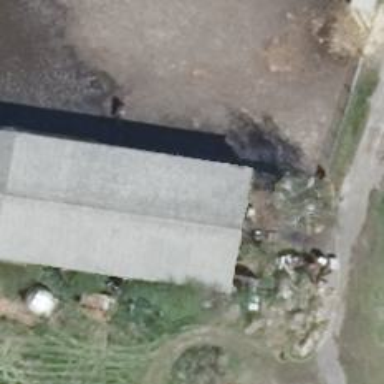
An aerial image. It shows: Gabled roof of grey-colored farm auxiliary building with its roof oriented along the structure.